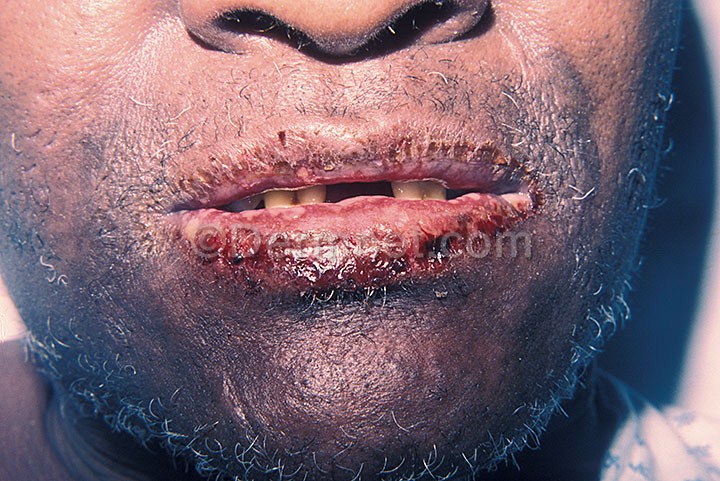
Disease: Vasculitis Photos